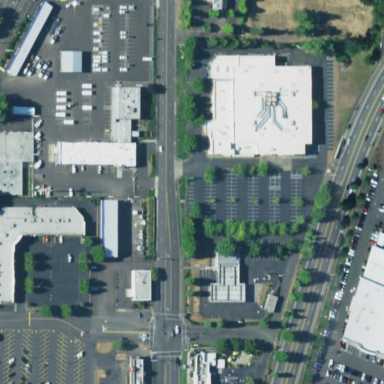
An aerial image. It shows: Retail area.